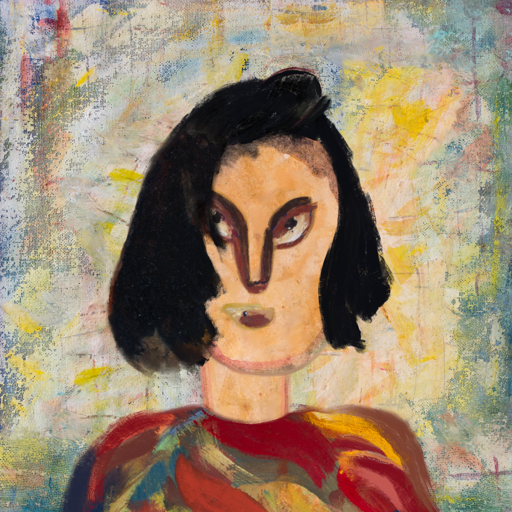
Background: Irani, Head And Neck Front: Childish, Face Front: After_Raid, Bust: Mother_And_Son_Son, Hair Front: Mosgoul, Head Accessory: Blank, Second Necklace: Blank, Necklace: Blank, Baby: Blank